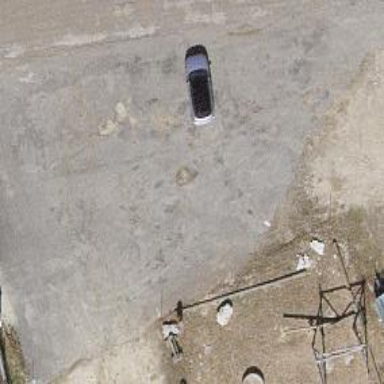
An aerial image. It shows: Parking area with surface.